Field crop: tomato
Growth stage: 1
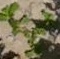
Species: portulaca